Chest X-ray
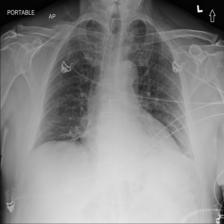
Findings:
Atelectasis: positive
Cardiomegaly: negative
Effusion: negative
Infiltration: negative
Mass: negative
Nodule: negative
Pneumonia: negative
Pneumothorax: negative
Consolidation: negative
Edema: negative
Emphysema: negative
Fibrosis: negative
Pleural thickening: negative
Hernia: negative